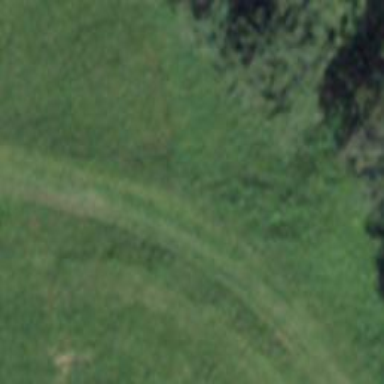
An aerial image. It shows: Path on the ground.